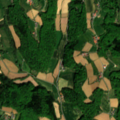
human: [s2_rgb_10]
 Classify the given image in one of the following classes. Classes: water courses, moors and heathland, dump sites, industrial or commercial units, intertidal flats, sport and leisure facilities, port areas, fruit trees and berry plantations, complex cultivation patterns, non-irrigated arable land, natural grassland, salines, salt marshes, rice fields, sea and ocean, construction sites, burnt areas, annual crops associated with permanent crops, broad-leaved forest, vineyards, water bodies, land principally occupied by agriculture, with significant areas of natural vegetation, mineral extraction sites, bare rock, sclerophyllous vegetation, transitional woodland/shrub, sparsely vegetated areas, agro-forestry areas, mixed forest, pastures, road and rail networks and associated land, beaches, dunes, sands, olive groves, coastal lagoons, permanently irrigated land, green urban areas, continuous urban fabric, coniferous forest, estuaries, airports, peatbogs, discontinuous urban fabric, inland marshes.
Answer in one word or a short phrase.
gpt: non-irrigated arable land, complex cultivation patterns, broad-leaved forest